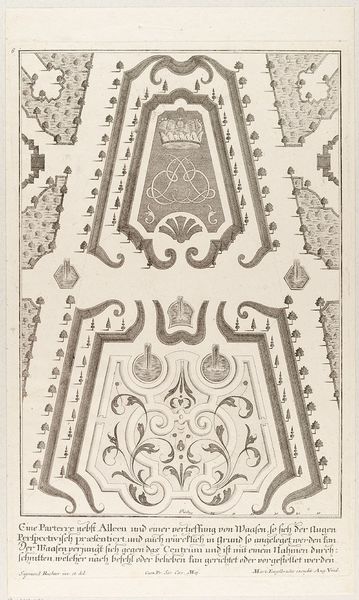
Titel: Gartenparterre
Künstler: Martin Engelbrecht
Standort: Hamburg
Institution: Museum für Kunst und Gewerbe Hamburg
Schlagwörter: baum, bäume, zeichnung, park, architektur, barock, wege, krone, wald, garten, ranken, springbrunnen, schrift, grafik, graphik, ornamente, fotografie, photographie, straßen, druckgraphik, druckgrafik, radierung, stich, entwurf, alleen, blumenbeet, plan, fontaine, kupferstich, grundriss, parks, reproduktionen, barockzeit, barockzeitalter, druckerzeugnisse, gebäudes, gärten, ornamentstich, vorlageblätter